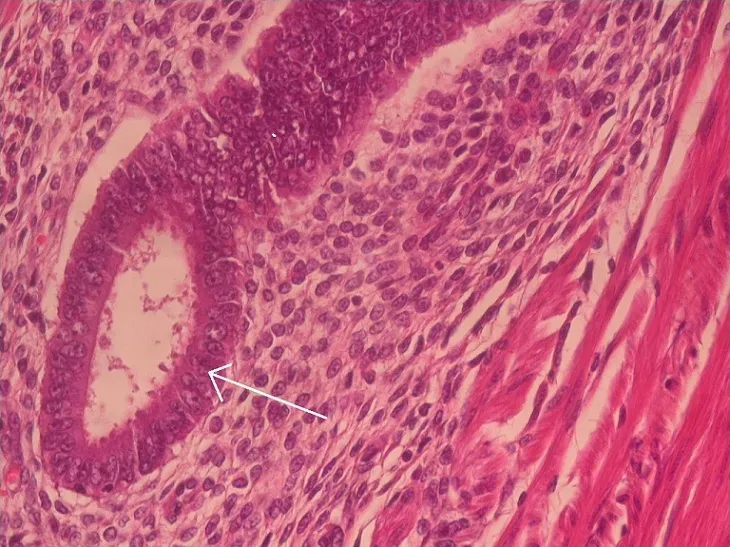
Endometriosis (arrows) involving the muscularis propria of the bowel in a 35-year old woman treated for rectal endometriosis mimicking carcinoma of Rectum. Note the characteristic stroma associated with the glandular epithelium.
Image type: pathology (h&e)